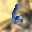
Label: 6